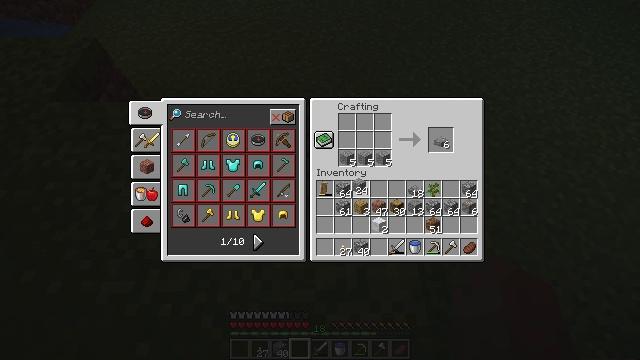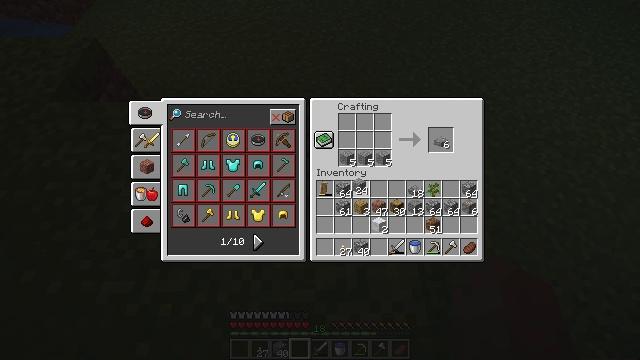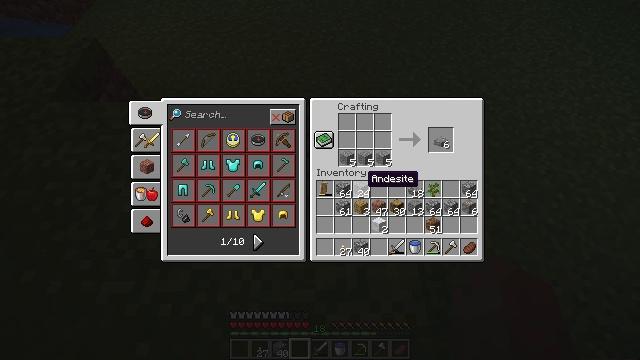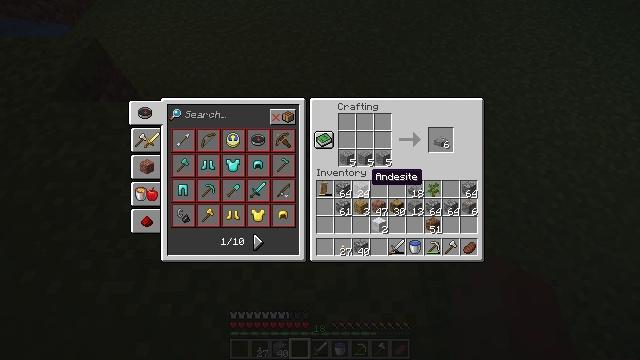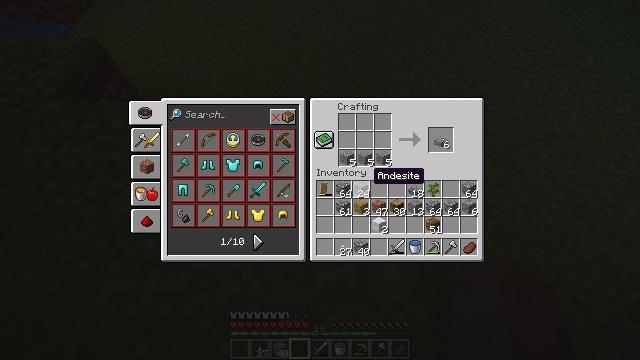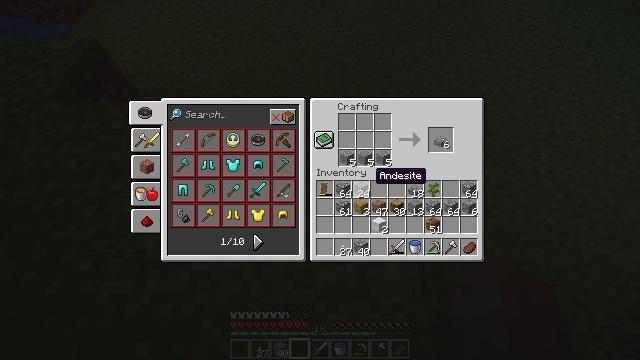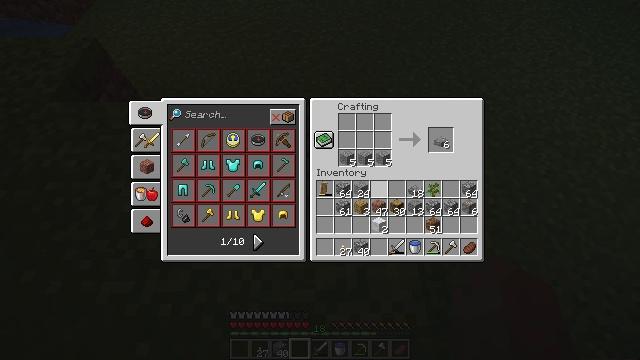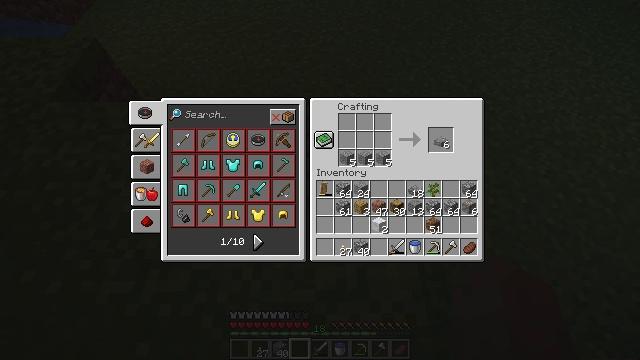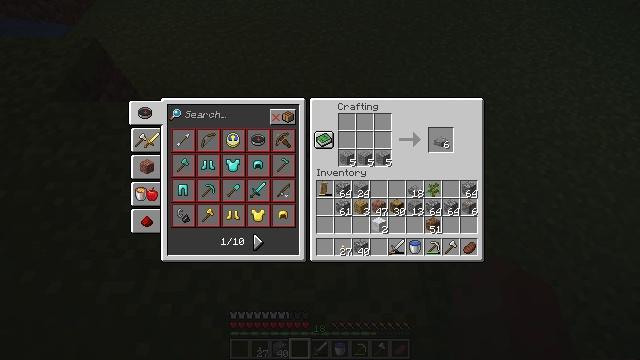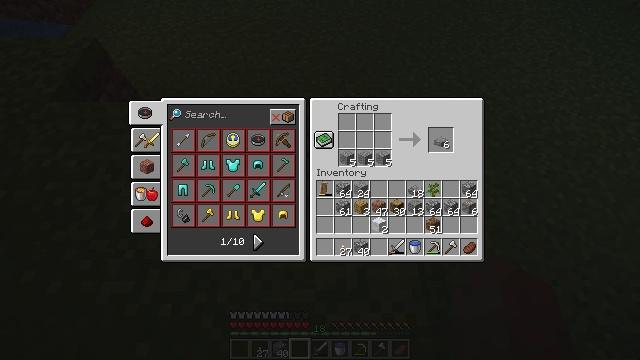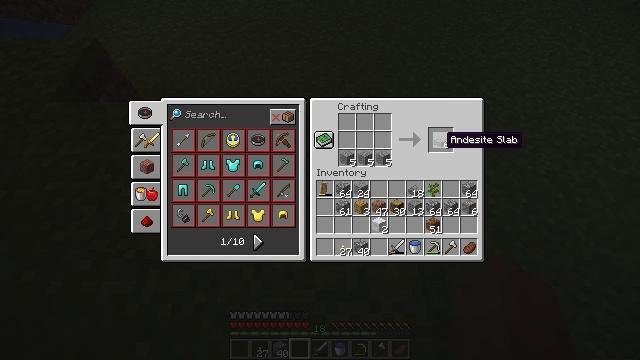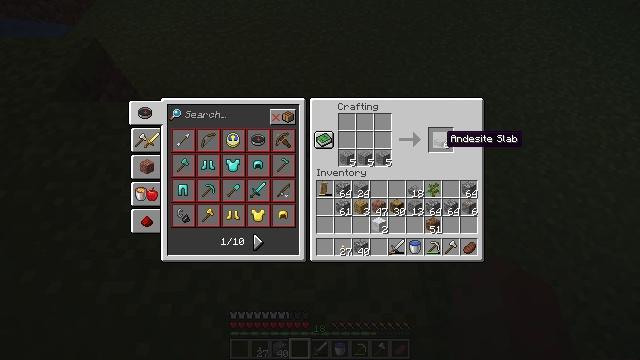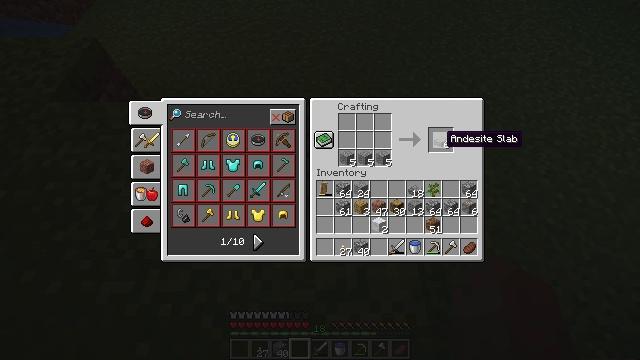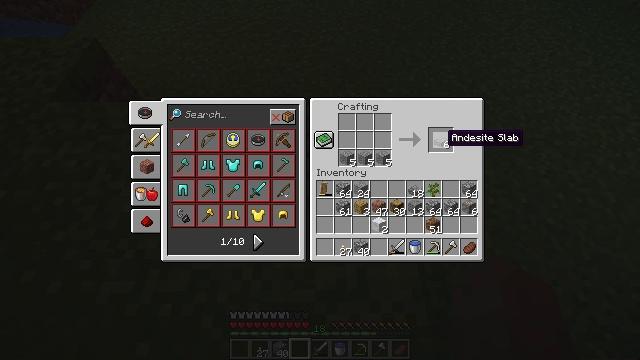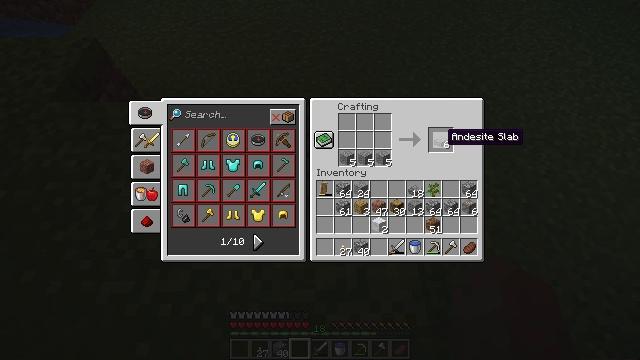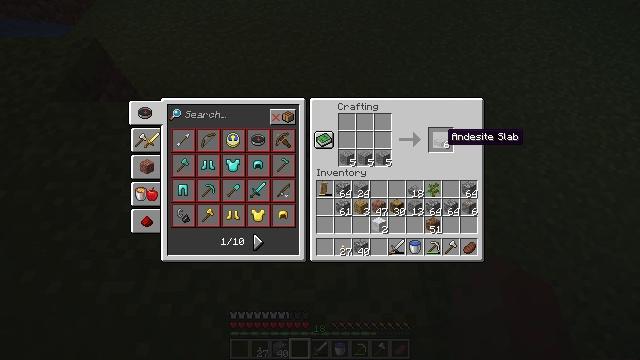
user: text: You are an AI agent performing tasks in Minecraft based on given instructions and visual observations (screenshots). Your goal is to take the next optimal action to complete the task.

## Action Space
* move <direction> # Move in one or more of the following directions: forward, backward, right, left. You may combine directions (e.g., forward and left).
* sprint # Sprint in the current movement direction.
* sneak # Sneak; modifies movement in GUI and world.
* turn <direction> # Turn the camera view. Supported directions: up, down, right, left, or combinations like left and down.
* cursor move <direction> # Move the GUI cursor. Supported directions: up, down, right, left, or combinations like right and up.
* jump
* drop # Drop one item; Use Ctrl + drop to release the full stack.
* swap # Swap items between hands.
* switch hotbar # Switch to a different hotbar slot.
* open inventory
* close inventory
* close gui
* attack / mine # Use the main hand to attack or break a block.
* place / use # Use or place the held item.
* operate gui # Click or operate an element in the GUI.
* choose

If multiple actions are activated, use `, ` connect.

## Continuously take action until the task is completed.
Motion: motion action
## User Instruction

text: Craft an andesite slab from andesite at the crafting table.
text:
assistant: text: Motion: attack / mine
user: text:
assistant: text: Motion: no_op
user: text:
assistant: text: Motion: no_op
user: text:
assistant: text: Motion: no_op
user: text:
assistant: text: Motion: no_op
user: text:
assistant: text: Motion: no_op
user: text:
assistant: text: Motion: turn right
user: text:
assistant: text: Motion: turn right and up
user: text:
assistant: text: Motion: turn right and up
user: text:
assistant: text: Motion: no_op
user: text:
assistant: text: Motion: no_op
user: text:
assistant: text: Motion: no_op
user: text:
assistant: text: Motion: no_op
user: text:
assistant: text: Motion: sneak
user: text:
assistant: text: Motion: sneak
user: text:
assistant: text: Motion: sneak
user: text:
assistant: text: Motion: sneak, use / place
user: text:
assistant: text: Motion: sneak, use / place
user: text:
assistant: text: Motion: sneak
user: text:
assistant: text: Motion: sneak
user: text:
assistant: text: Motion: sneak
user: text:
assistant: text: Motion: sneak